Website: walmart
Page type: gifting
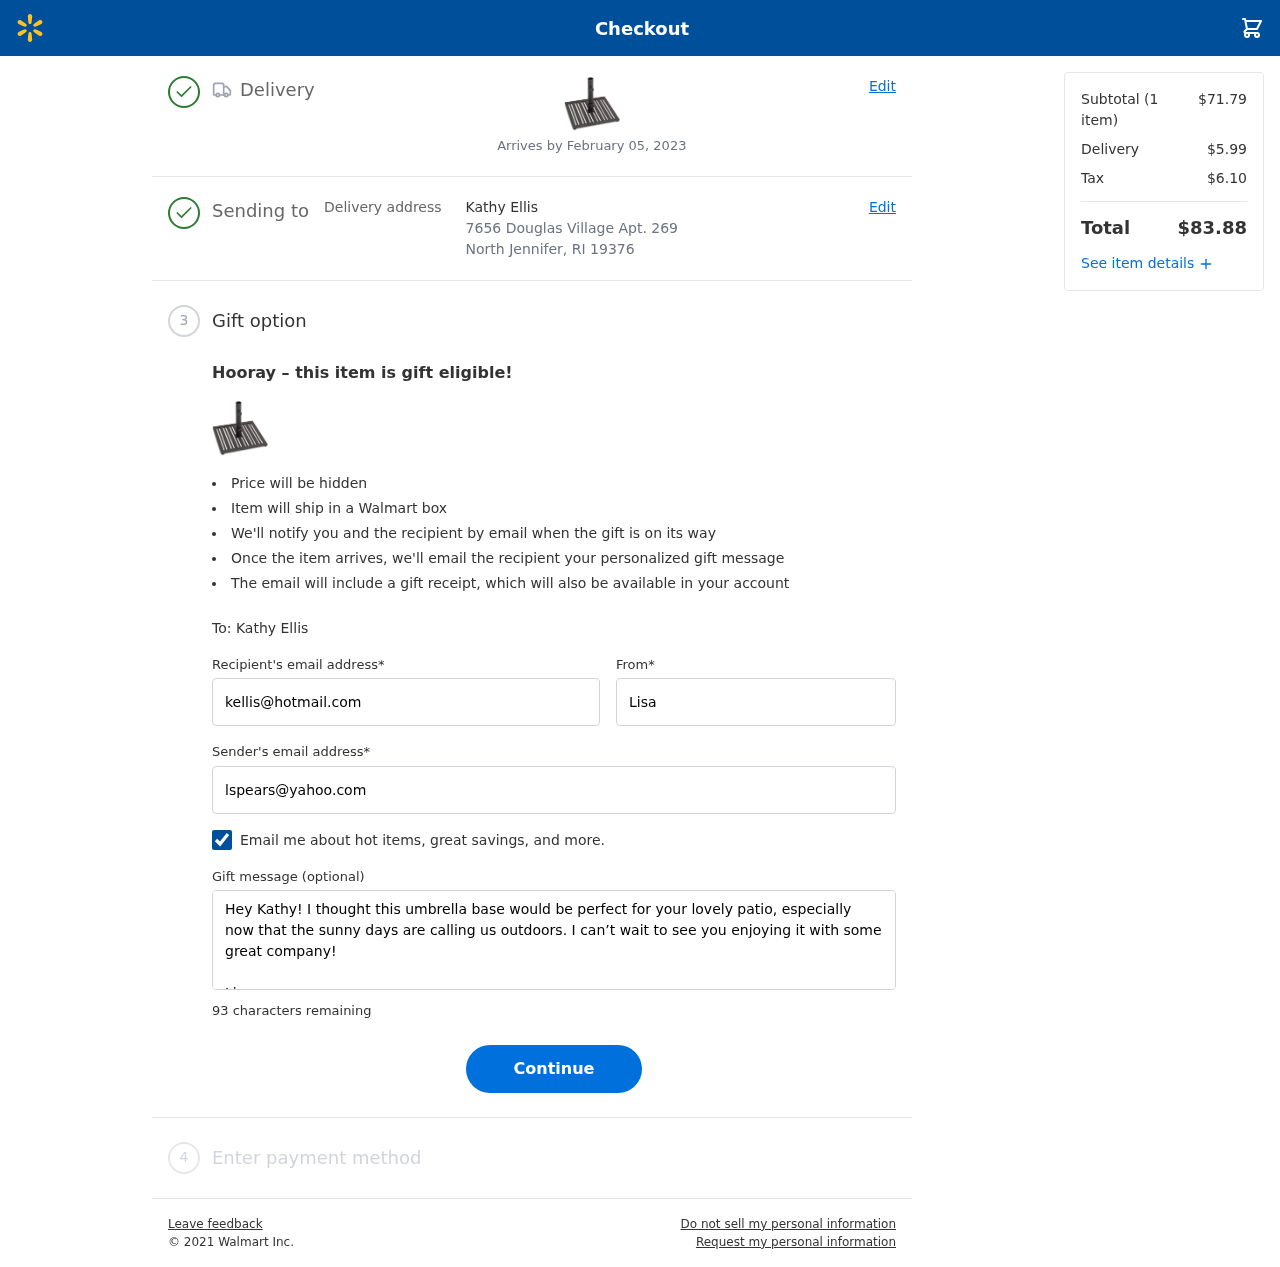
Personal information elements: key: PII_CITY_STATE_ZIP
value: North Jennifer, RI 19376
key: PII_EMAIL
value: lspears@yahoo.com
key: PII_FIRSTNAME
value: Lisa
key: PII_GIFT_EMAIL
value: kellis@hotmail.com
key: PII_GIFT_FULLNAME
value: Kathy Ellis
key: PII_GIFT_MESSAGE
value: Hey Kathy! I thought this umbrella base would be perfect for your lovely patio, especially now that the sunny days are calling us outdoors. I can’t wait to see you enjoying it with some great company!

Lisa
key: PII_STREET
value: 7656 Douglas Village Apt. 269
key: PII_GIFT_FIRSTNAME
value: Kathy
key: PII_GIFT_LASTNAME
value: Ellis
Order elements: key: ORDER_DELIVERY_DATE
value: Arrives by February 05, 2023
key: ORDER_NUM_ITEMS
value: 1
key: ORDER_SUBTOTAL
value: $71.79
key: ORDER_SHIPPING_COST
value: $5.99
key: ORDER_TAX
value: $6.10
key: ORDER_TOTAL
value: $83.88